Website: home-depot
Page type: payment
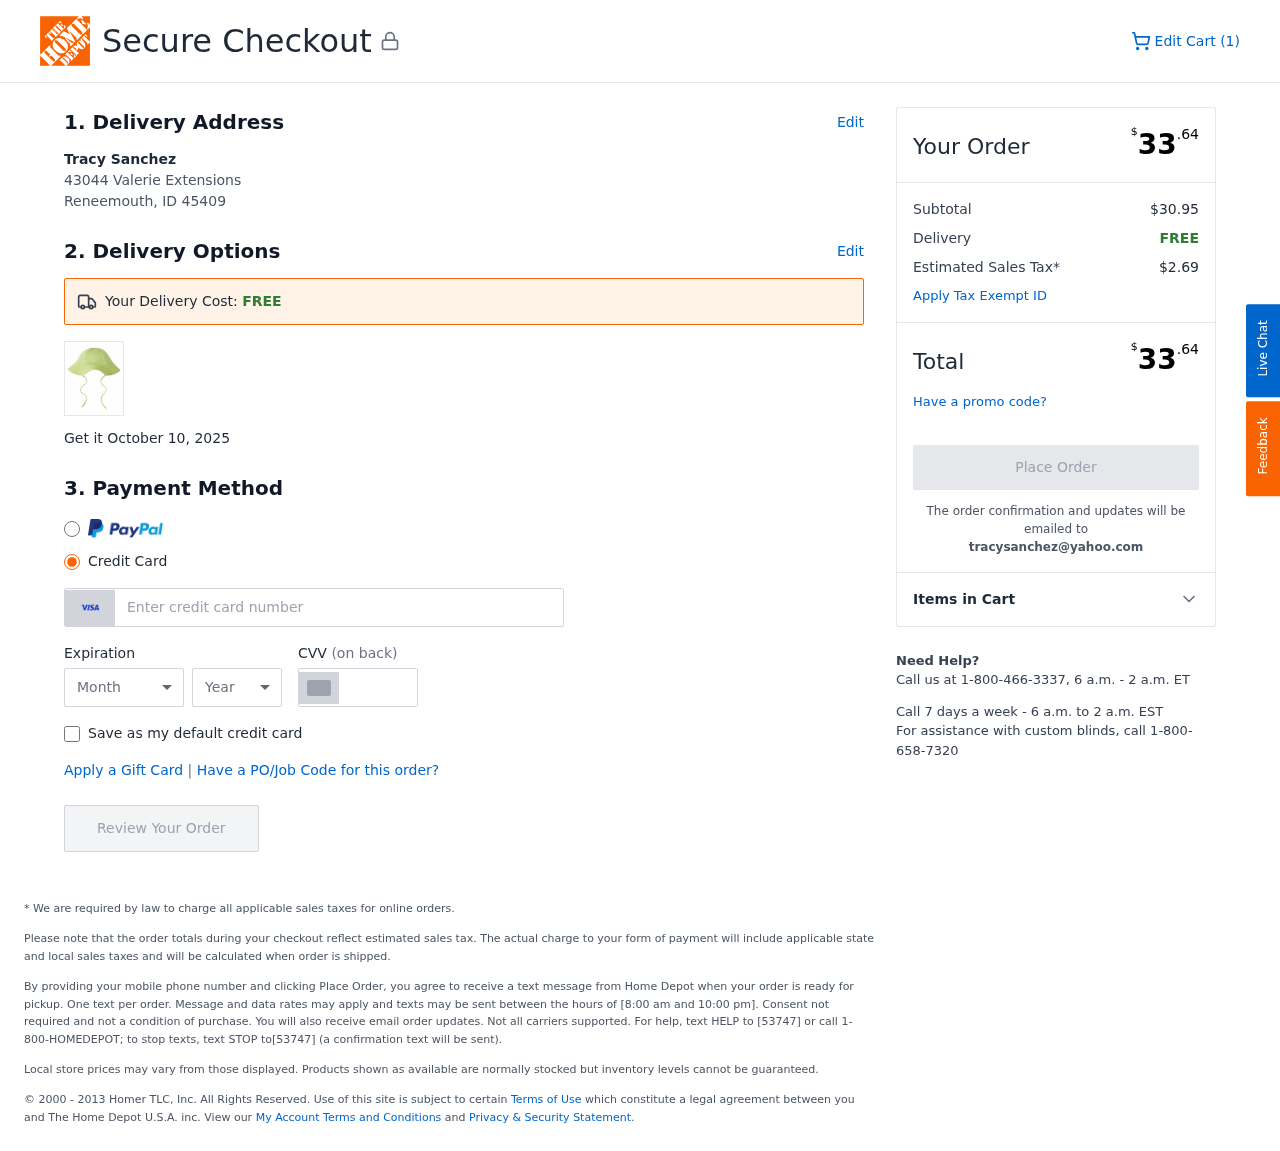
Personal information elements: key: PII_CARD_CVV
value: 300
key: PII_CARD_EXPIRY_MONTH
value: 07
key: PII_CARD_EXPIRY_YEAR
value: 26
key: PII_CARD_NUMBER
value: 4275 7734 5954 5804
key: PII_CITY_STATE_ZIP
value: Reneemouth, ID 45409
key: PII_EMAIL
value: tracysanchez@yahoo.com
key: PII_FULLNAME
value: Tracy Sanchez
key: PII_STREET
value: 43044 Valerie Extensions
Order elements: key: ORDER_NUM_ITEMS
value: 1
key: ORDER_DELIVERY_DATE
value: October 10, 2025
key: ORDER_TOTAL
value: $33.64
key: ORDER_SUBTOTAL
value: $30.95
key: ORDER_SHIPPING_COST
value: FREE
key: ORDER_TAX
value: $2.69